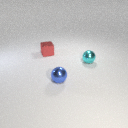
small blue metal sphere in front of small cyan metal sphere